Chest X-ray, PA view. Patient: 23 years old, sex M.
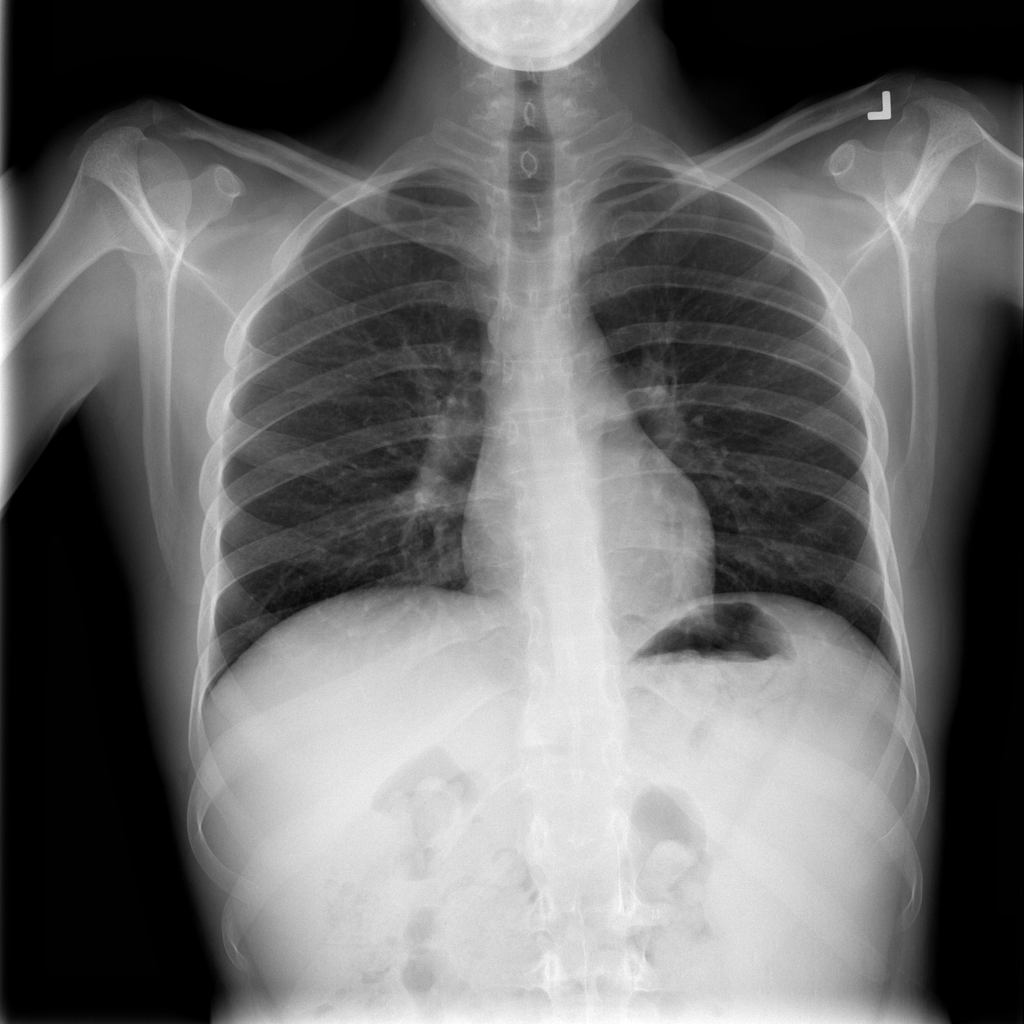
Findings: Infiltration